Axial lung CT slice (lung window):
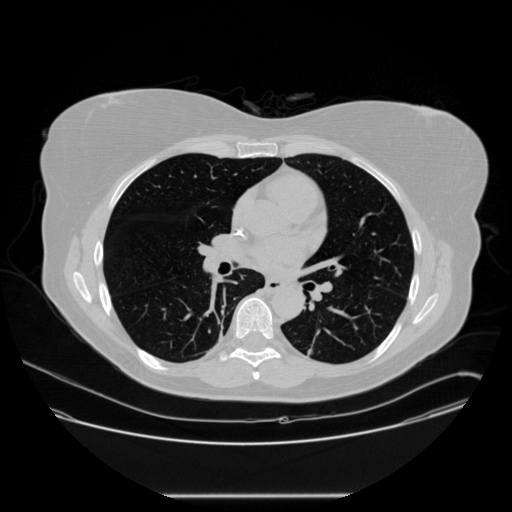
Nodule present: no